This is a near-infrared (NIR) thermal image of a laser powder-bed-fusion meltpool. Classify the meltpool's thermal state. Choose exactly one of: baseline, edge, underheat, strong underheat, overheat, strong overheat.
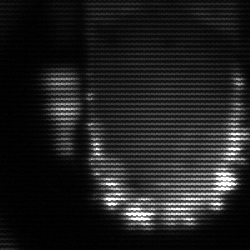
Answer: baseline